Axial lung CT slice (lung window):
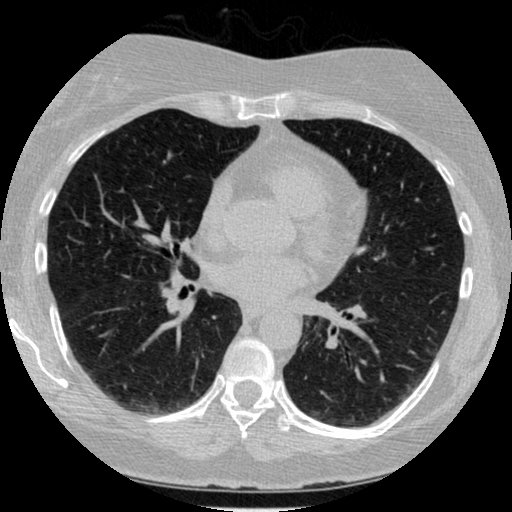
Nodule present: no